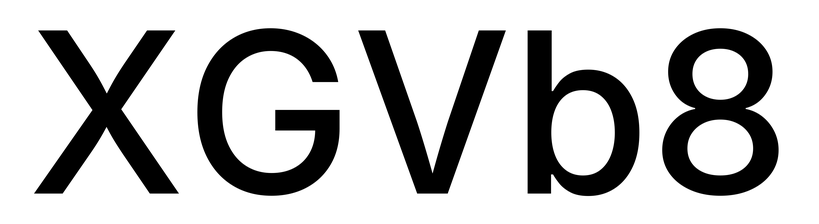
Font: Inter_Medium